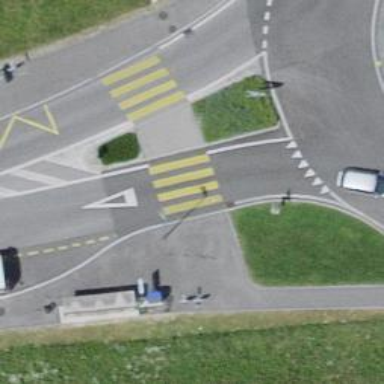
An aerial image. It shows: Marked zebra crossing with island.